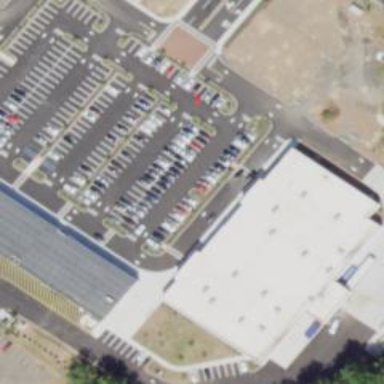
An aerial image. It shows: Mall building.